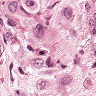
Metastatic tissue present: yes